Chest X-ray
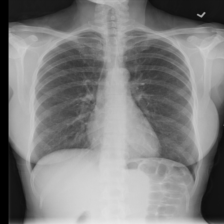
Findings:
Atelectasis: negative
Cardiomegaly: negative
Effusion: negative
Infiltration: negative
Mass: negative
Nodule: negative
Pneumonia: negative
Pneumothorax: positive
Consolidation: negative
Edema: negative
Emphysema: negative
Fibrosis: negative
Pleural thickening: negative
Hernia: negative